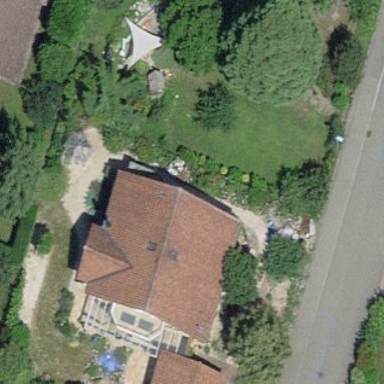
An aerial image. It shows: Building with tile roof.